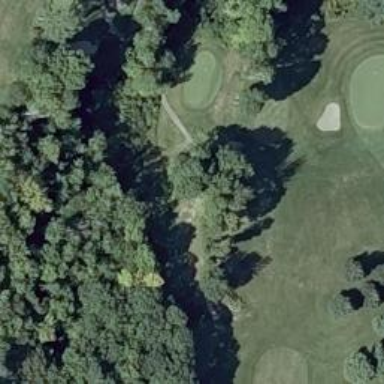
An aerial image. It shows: Well-maintained path intended for golf.